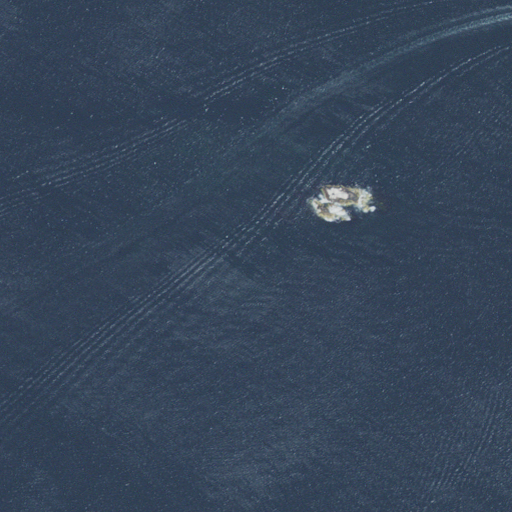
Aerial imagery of island in Massachusetts named Salt Rock containing only open water